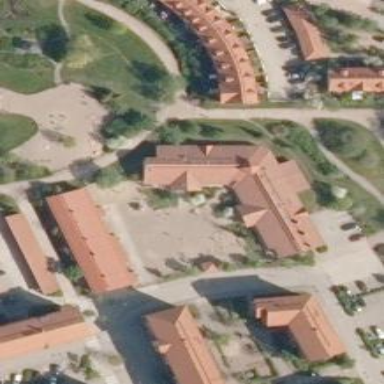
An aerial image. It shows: Kindergarten.